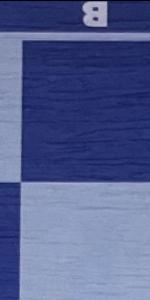
Label: Empty